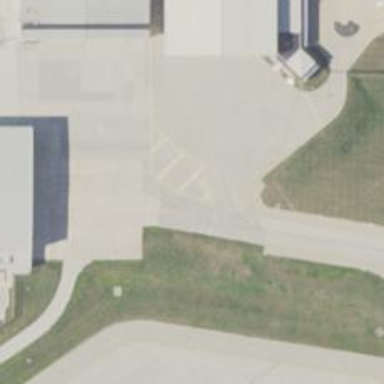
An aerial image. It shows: View of taxiway at the airport.